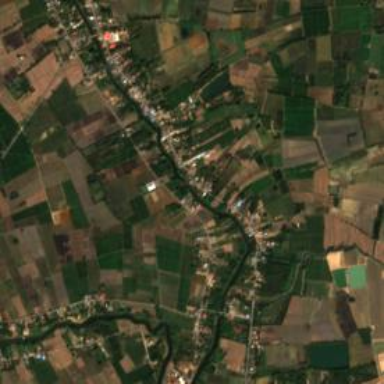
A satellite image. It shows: Village.